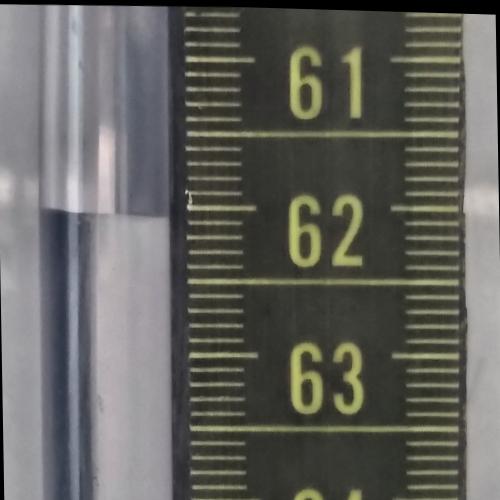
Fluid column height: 62.1 cm